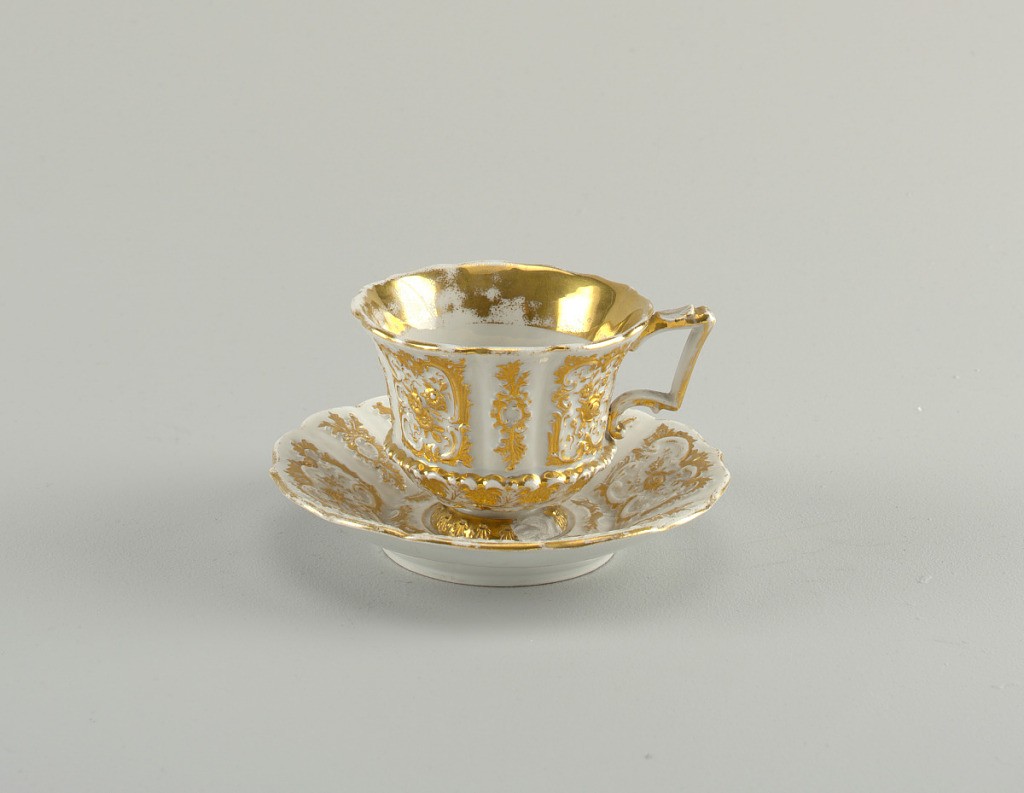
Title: Cup and Saucer
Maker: Meissen Porcelain Manufactory, German, active from 1710 to the present
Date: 1840–1850
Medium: hard paste porcelain, gold
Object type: cup and saucer
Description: Cup with rounded foot and round bottom marked by ridge, and convex sides; flattened handle with scrolls. Saucer paneled, like upper part of cup, with eight alternately wide and narrow panels. Crisp Rococo revival relief decoration of scrollwork and flowers gilded. Gold band and inside of cup.